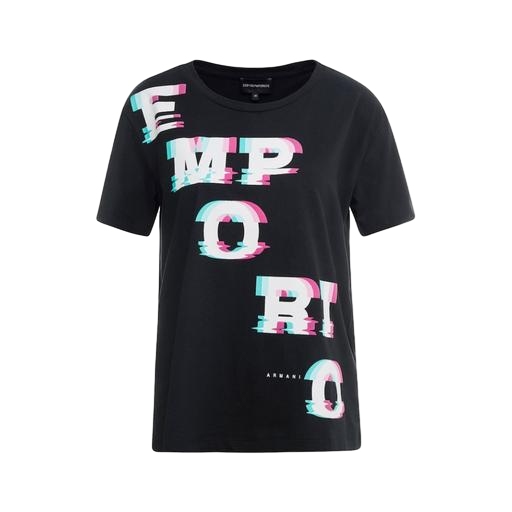
black graphic print t-shirt, black graphic-print t-shirt, graphic tee, white background